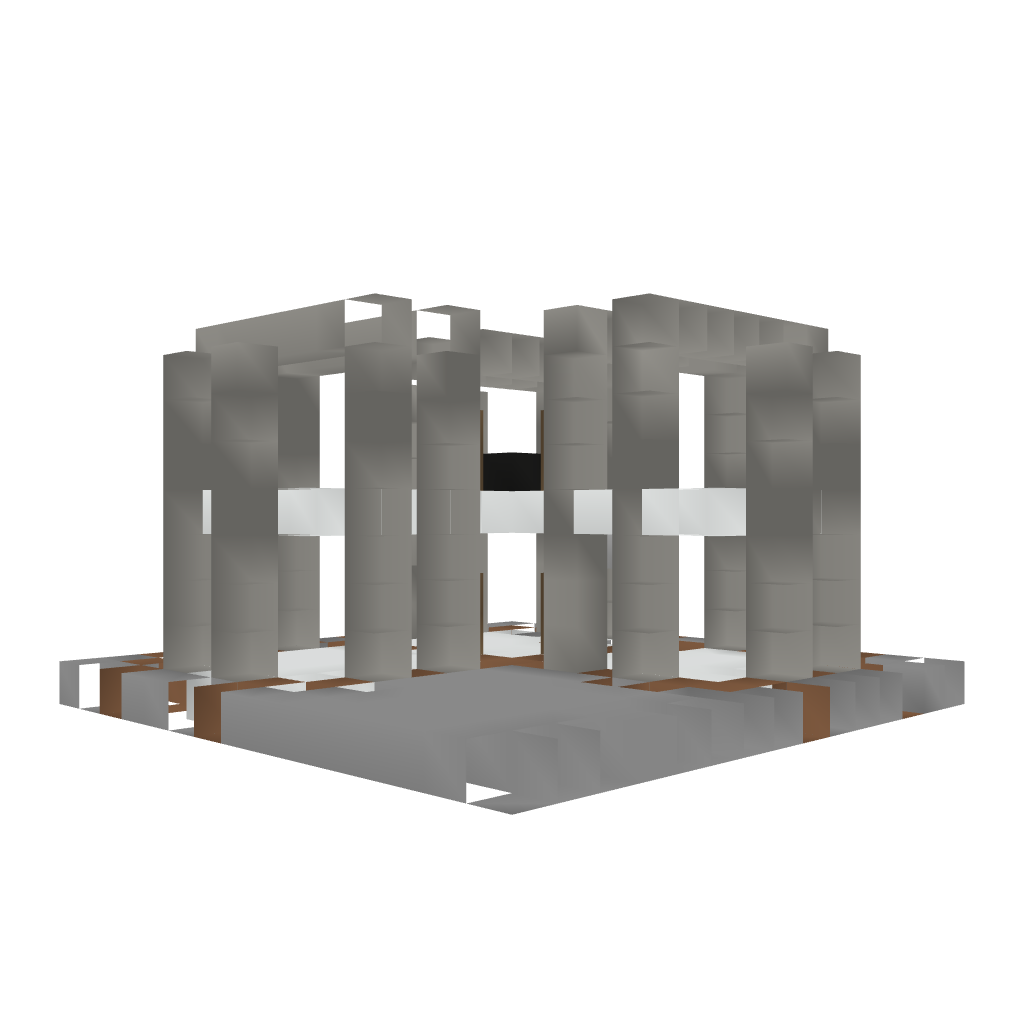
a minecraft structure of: Modern House #7